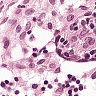
Metastatic tissue present: no